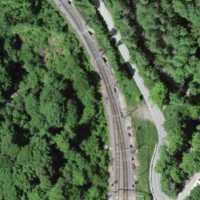
EUNIS habitat code: 44
Species observed at this site:
Symphoricarpos albus
Allium ursinum
Filipendula ulmaria